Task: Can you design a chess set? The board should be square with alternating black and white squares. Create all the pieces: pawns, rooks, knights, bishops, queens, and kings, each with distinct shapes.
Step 284:
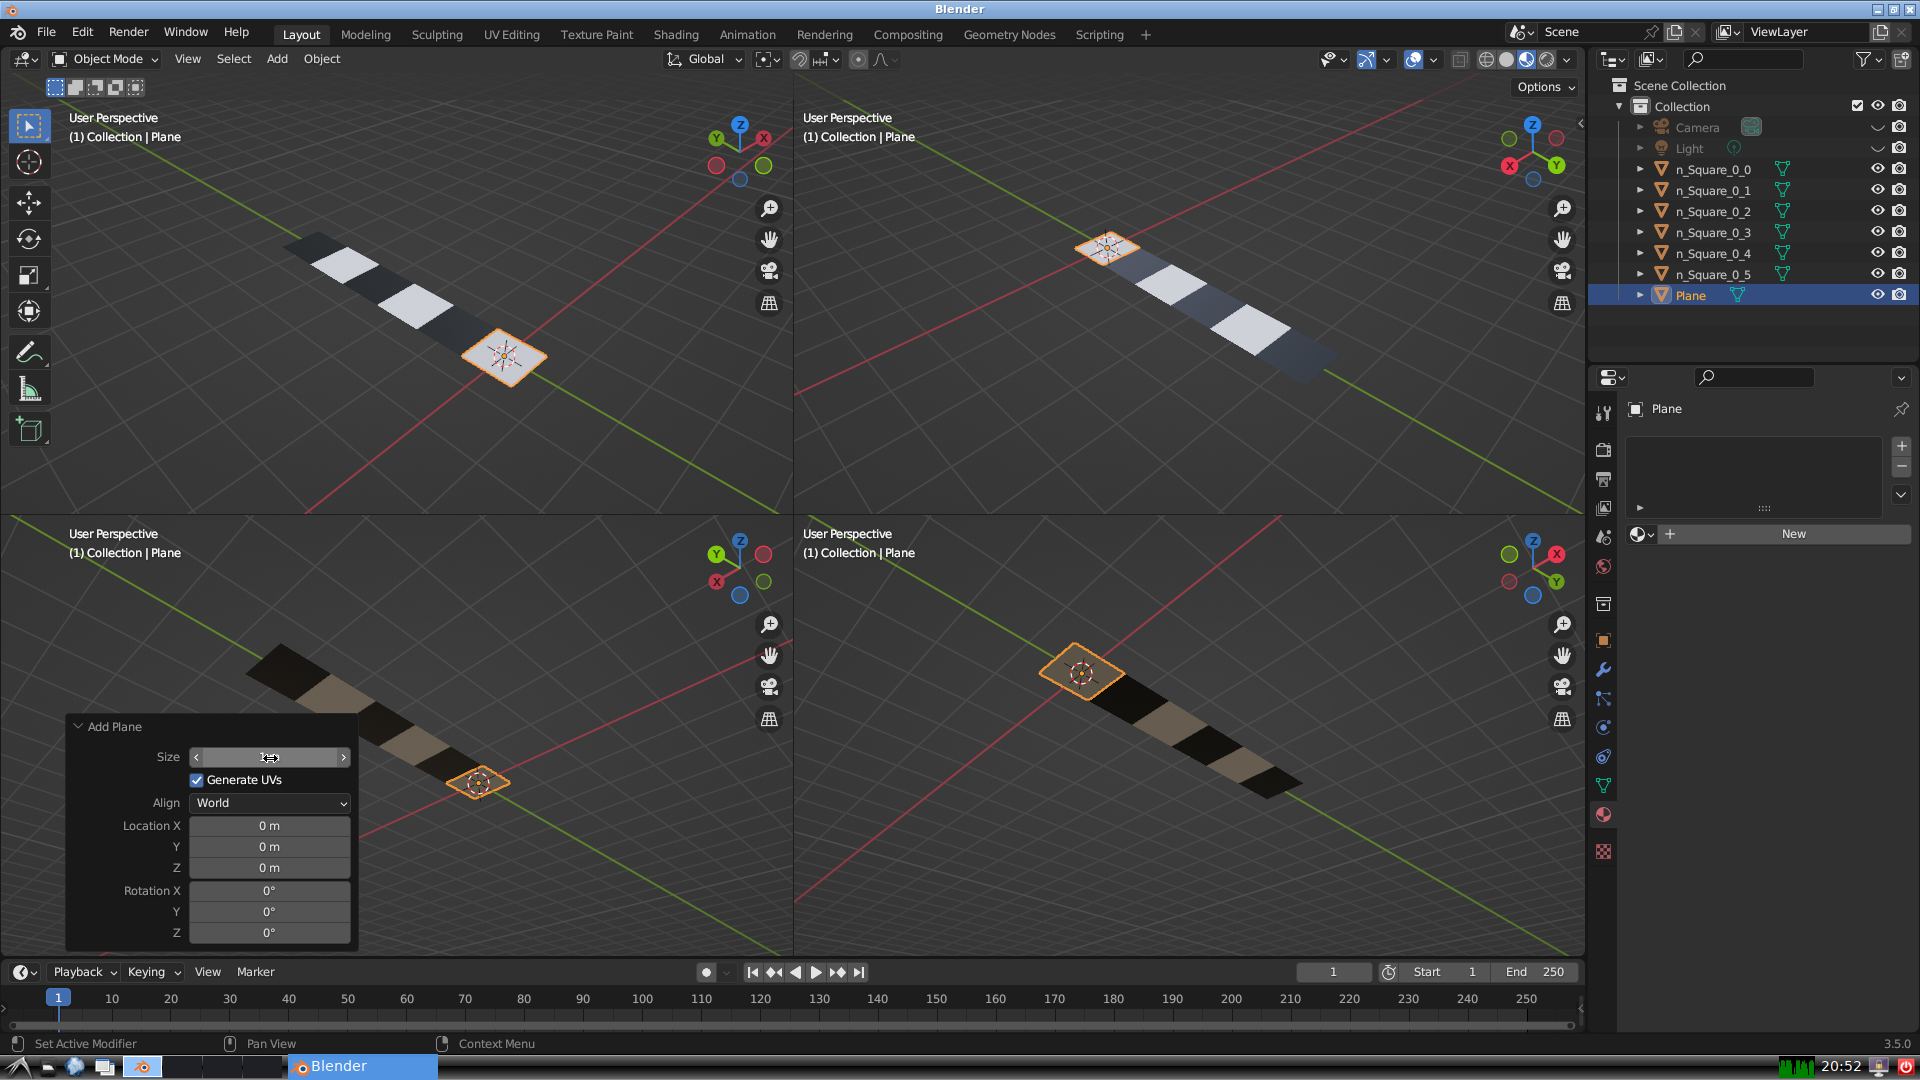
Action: {"mouse_move": [960, 540]}